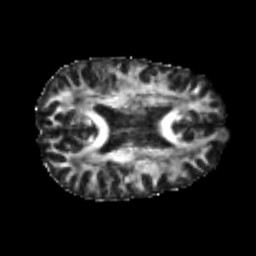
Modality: FA
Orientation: axial
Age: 20
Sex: male
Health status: healthy
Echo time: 0.074 s